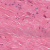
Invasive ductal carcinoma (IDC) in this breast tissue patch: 0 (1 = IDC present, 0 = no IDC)